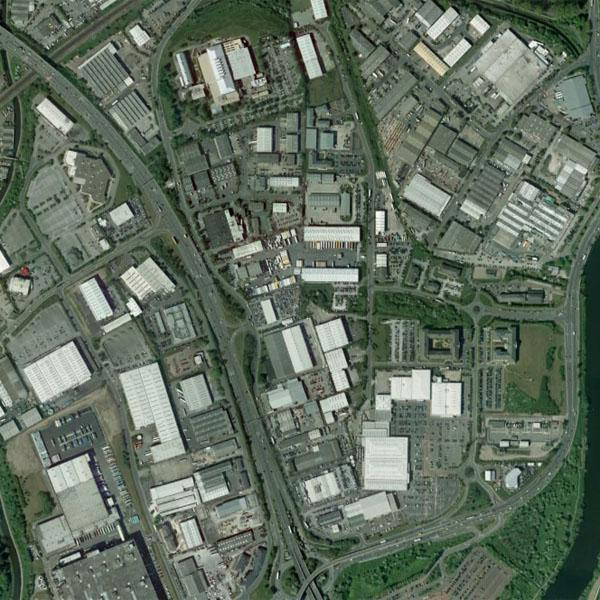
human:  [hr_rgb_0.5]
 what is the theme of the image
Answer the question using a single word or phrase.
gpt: dense residential